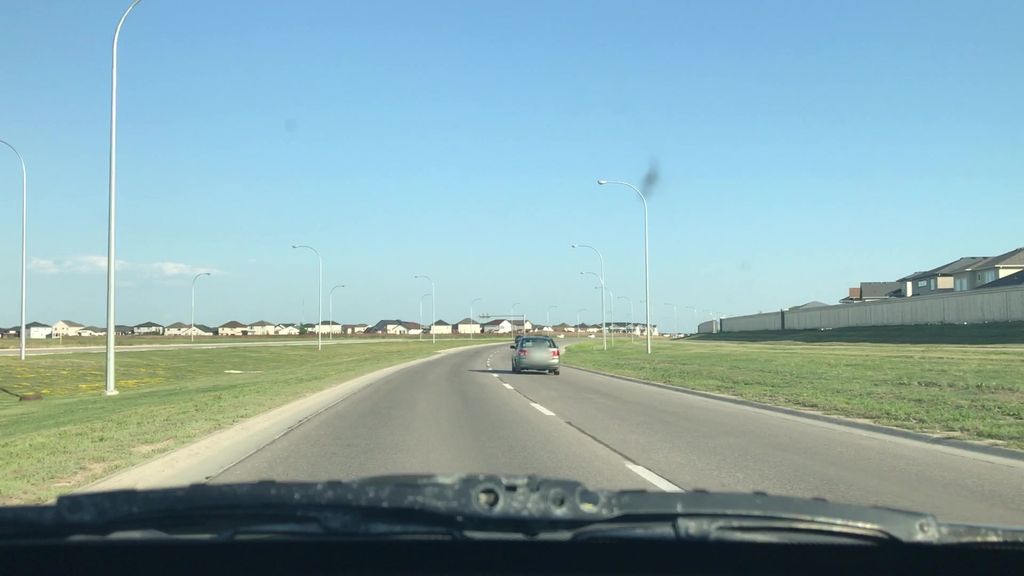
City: winnipeg